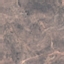
Land use / land cover: HerbaceousVegetation